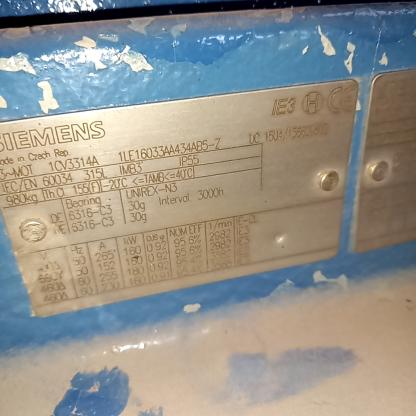
Klasa: tabliczka-znamionowa